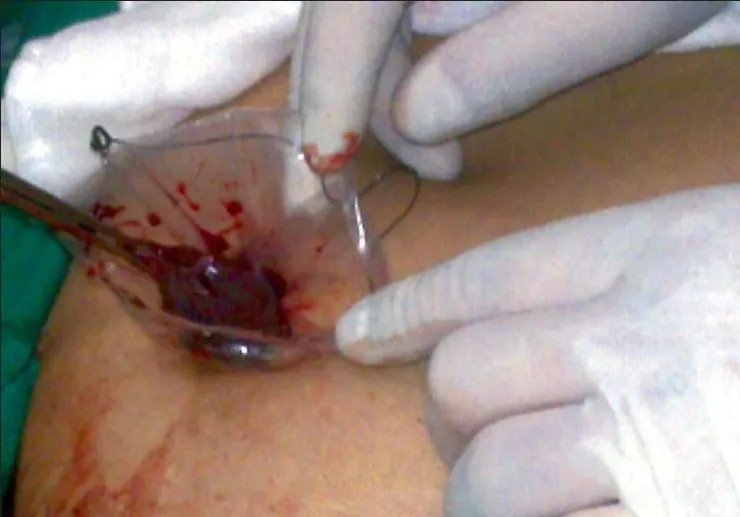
Morselled spleen being retrieved transumblically in an endobag.
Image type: medical_photograph (other_medical_photograph)